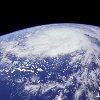
Label: cloud